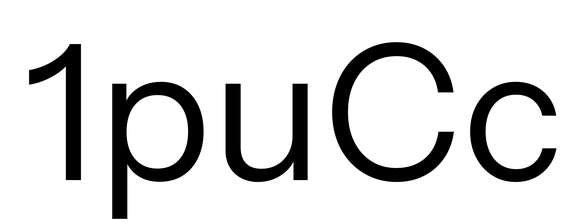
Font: InstrumentSans_Regular